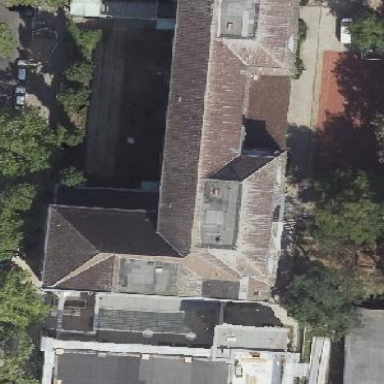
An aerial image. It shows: School building with gabled roof.